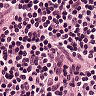
Metastatic tissue present: no